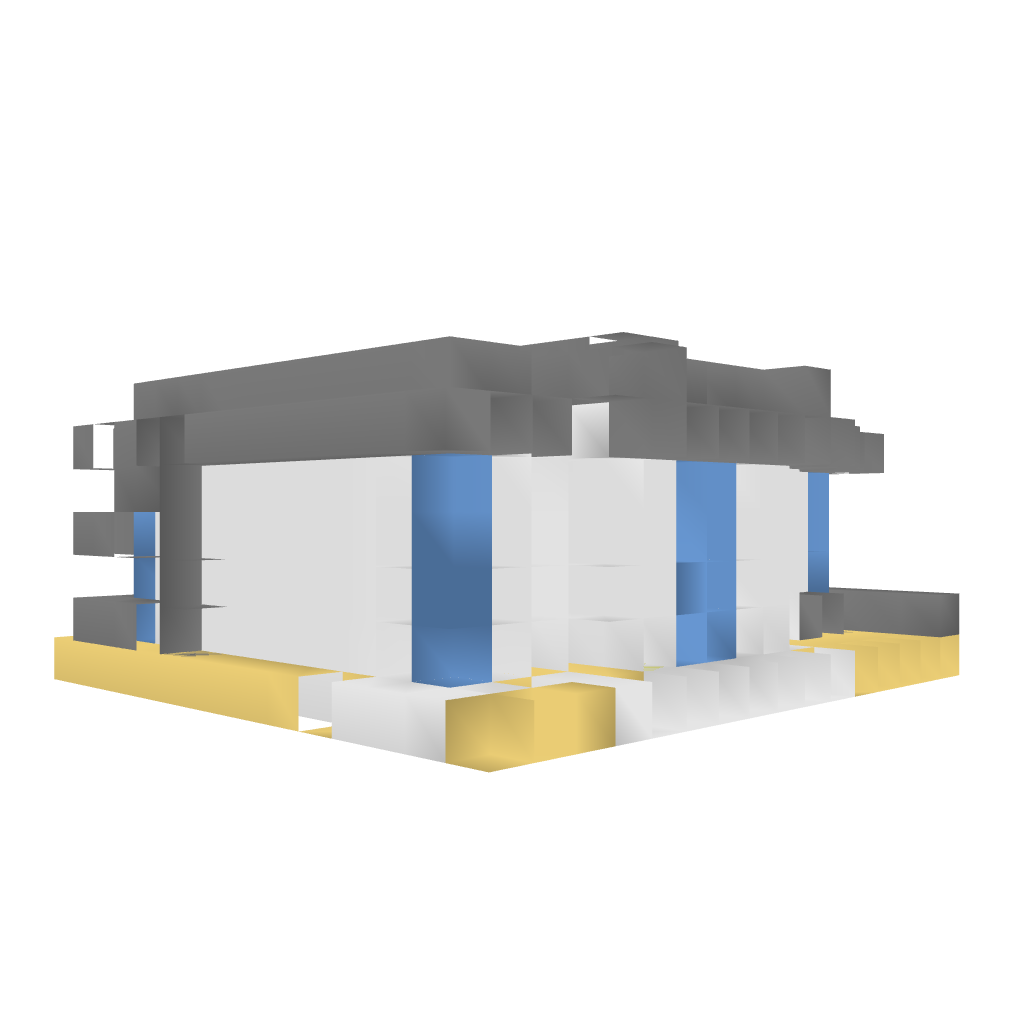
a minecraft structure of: Small Library bad low quality